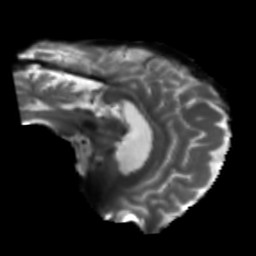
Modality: T2w
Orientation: sagittal
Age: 66
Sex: male
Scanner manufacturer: siemens
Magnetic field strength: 3 T
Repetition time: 5.25 s
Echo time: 0.08 s